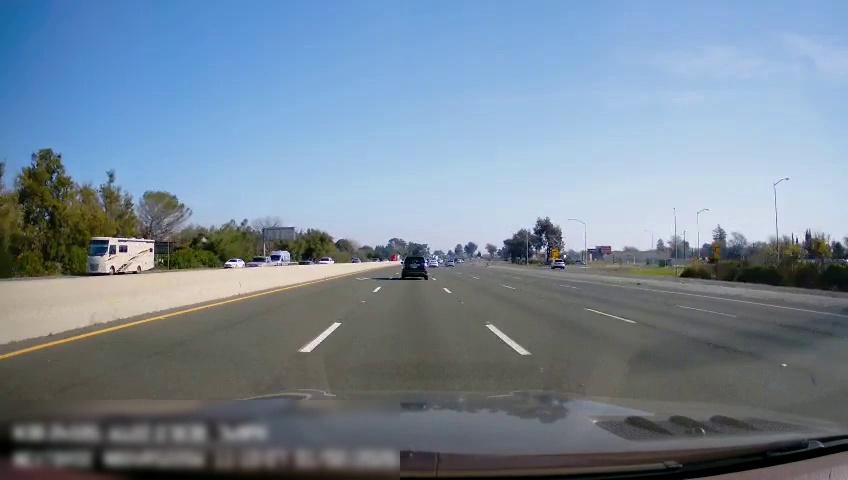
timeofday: Day
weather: Sunny
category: Drivable Space
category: Drivable Space
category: Vehicles | Car
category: Vehicles | SUV
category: Vehicles | SUV
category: Vehicles | Bus
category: Vehicles | Van
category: Vehicles | Truck
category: Vehicles | Car
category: Vehicles | Car
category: Vehicles | Truck
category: Lanes | Alternate Lane
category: Lanes | Current Lane
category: Lanes | Current Lane
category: Lanes | Alternate Lane
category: Lanes | Alternate Lane
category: Lanes | Alternate Lane
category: Traffic | Signs
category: Traffic | Signs
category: Traffic | Signs